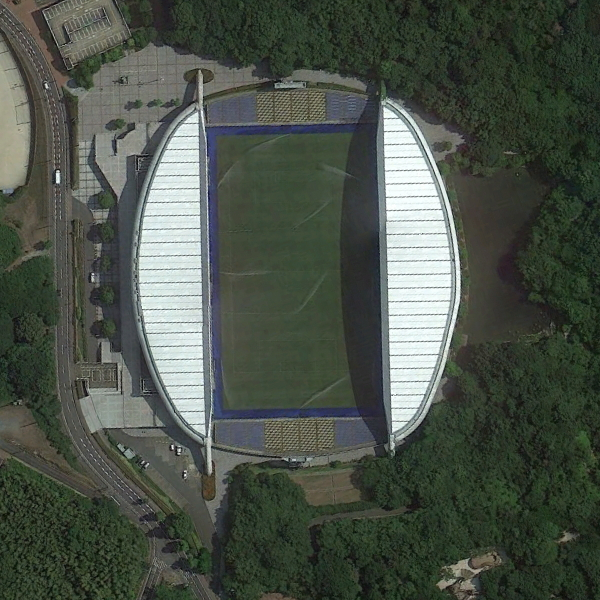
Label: Stadium